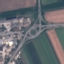
Land use / land cover class: Highway